Aerial crown-view tile of a tropical tree (Barro Colorado Island, Panama), acquired 20250217:
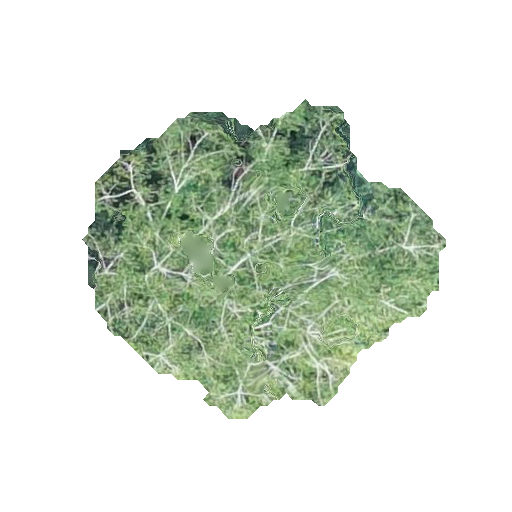
Species: Ocotea oblonga
GBIF accepted scientific name: Ocotea oblonga
Crown area: 113.887 m²